Question: I am working on a project that requires a signal to be created in the program, from scratch. The signal is stored in an array, with each element being a sample. It should be played at 44.1 kHz. Due to other aspects of the project, I am using pygame to accomplish this. Pygame has a feature that allows a Sound object to be created from a numpy array and be played as if it were a wav file. When initializing pygame.mixer, I set the frequency to 44100 Hz, however, the Sound object is playing about 10 kHz.
Is this an error in pygame, or is there something else that needs to be done to accomplish play an array at a given rate?
'''
def test_script(t):
bin_sig[0:8] = throttle(t)
bin_sig[8:28] = restofsignal()
bin_sig[28:32] = checksum(bin_sig)
print bin_sig
sig = create_audiosig(bin_sig)*60
pygame.mixer.init(44100,-16,1,2**16)
num_ary = numpy.array(sig)
plt.plot(num_ary)
plt.savefig('generated_signal.jpg')
if (sys.argv[1] == 'on'):
s = pygame.sndarray.make_sound(num_ary)
s.play()
plt.show()
'''
The returned plot of the signal
There are 60 pulses of length 6835. Played at 44.1 kHz, this should take 9.3 seconds. However, it is taking 37.2 seconds (11020 Hz).
If you need to see more of the code, you can find it <URL>
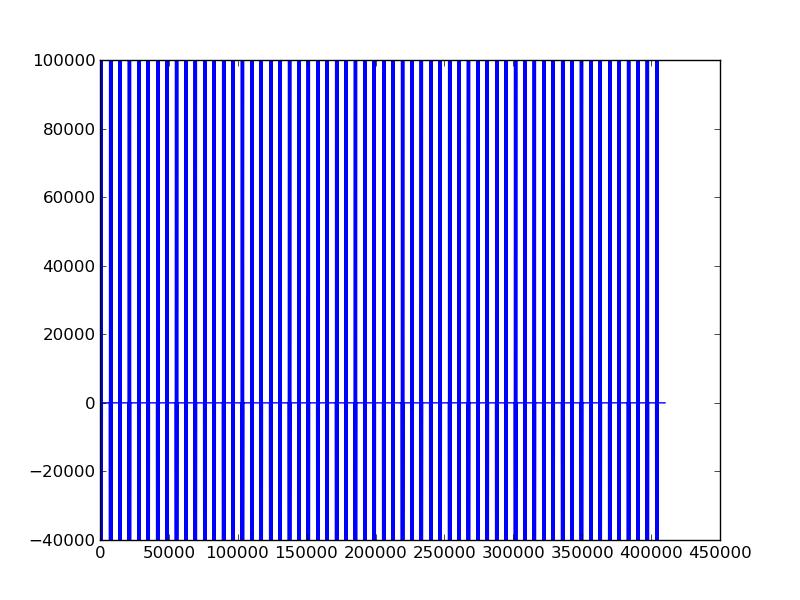
Answer: I have since solved this problem. However, because when I find forum post with the same problem as me and all I see is "I solved it, thanks for your help," I die a little inside, I am going to post the answer.
When creating a numpy array, apparently it uses a datatype that is 64 bits for the elements. When creating a sound object, it will use the number of bits specified during init() (in this case 16). When it reads the data type from the array, it reads 4 values for each element (4 16 bit values in the 64 bit element). To solve this, specify dtype=numpy.dtype('int16') when calling numpy.array()
'''
numpy.array(sig, dtype=numpy.dtype('int16'))
'''